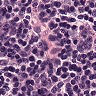
Metastatic tissue present: no